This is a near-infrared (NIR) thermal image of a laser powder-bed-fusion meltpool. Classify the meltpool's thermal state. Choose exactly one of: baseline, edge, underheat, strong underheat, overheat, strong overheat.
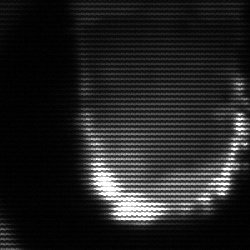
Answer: baseline